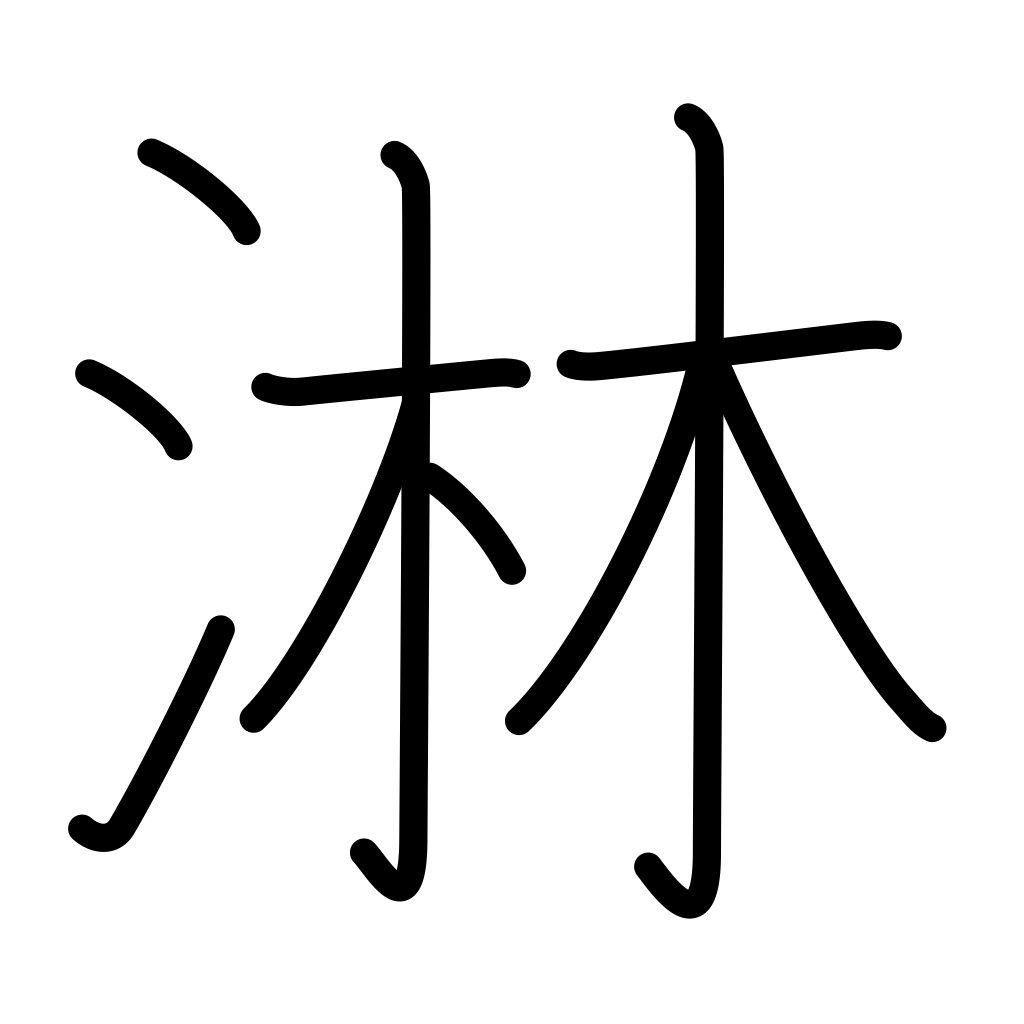
Meaning: lonely, deserted